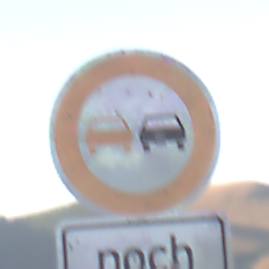
Verkehrszeichen: Ueberholverbot
Zusatzzeichen unten: LaengeEinerStrecke4
Umgebung: Outdoor, Nature
Tageszeit: SunriseSunset
Wetter: Clear
Licht: Natural
Jahreszeit: NotSpecified
Kontrast: HighContrast